Field crop: maize
Growth stage: 2
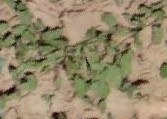
Species: convolvulus